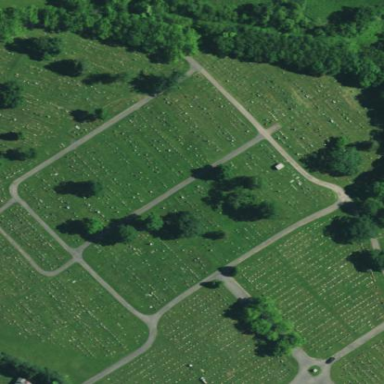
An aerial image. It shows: Cemetery.